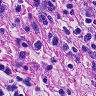
Metastatic tissue present: no